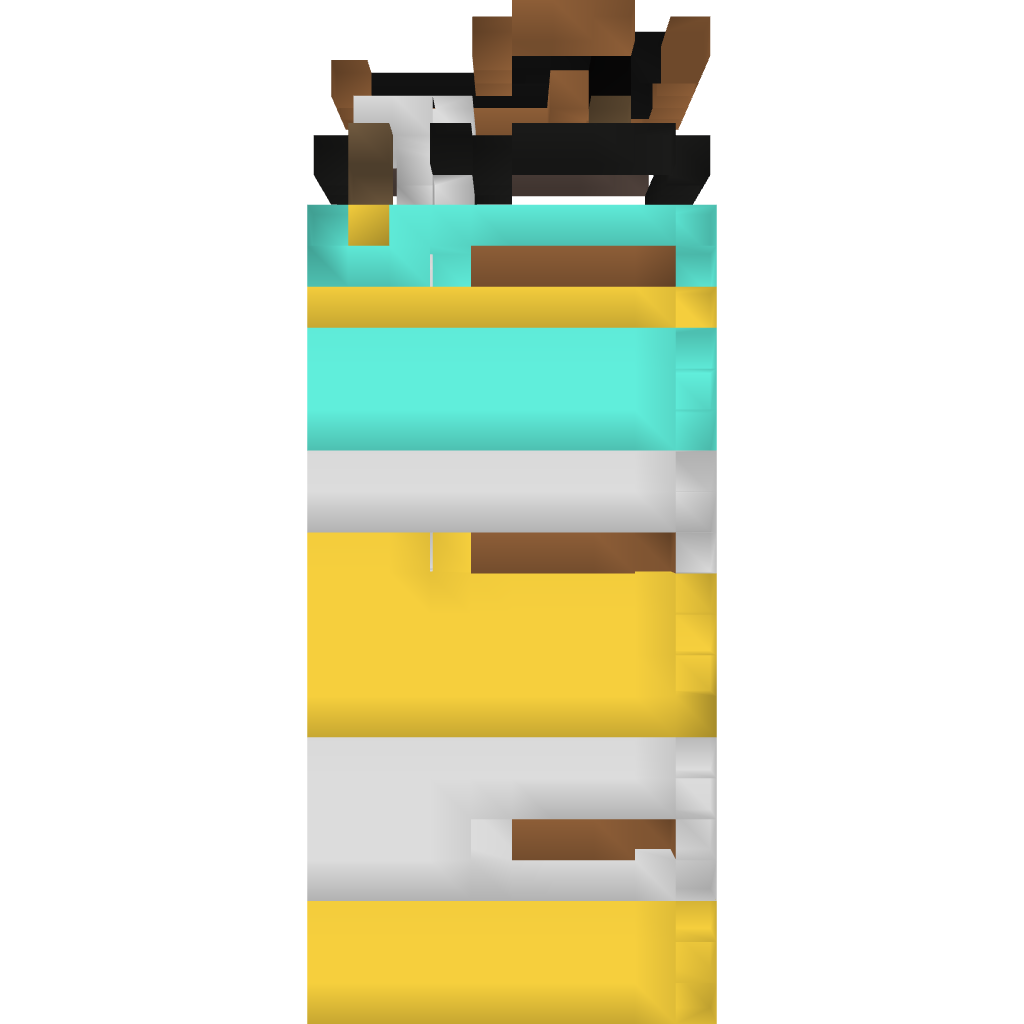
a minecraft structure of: Redstone Command Block Shop